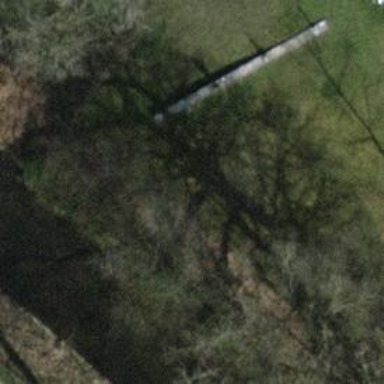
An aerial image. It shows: Broadleaved deciduous tree located in park.